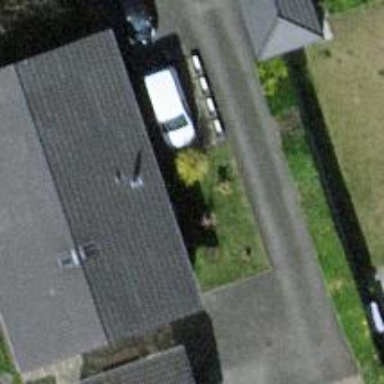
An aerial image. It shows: Residential building with gabled roof.